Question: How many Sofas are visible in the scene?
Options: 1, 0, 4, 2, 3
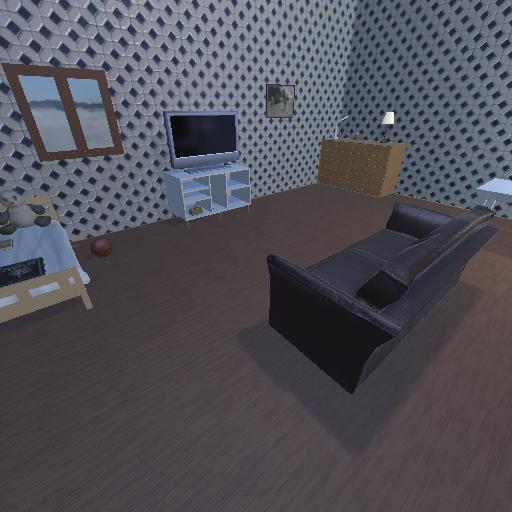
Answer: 1